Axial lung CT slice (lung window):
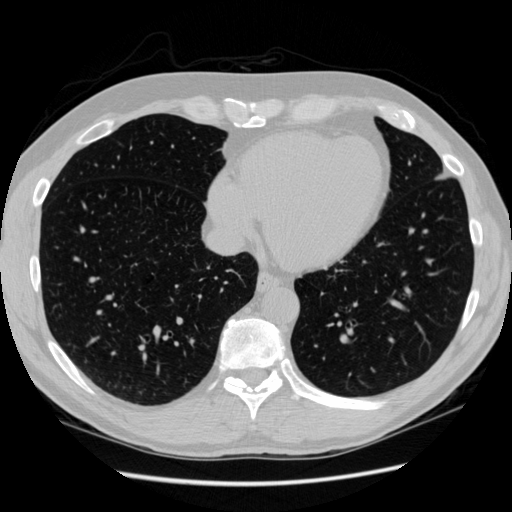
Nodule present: no